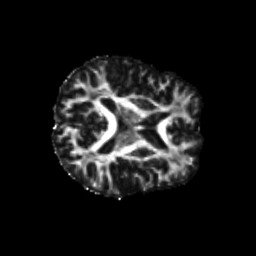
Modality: FA
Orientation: axial
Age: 45
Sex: male
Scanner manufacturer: siemens
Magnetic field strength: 3 T
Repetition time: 8.6 s
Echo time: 0.095 s